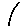
Label: line